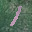
Label: 1